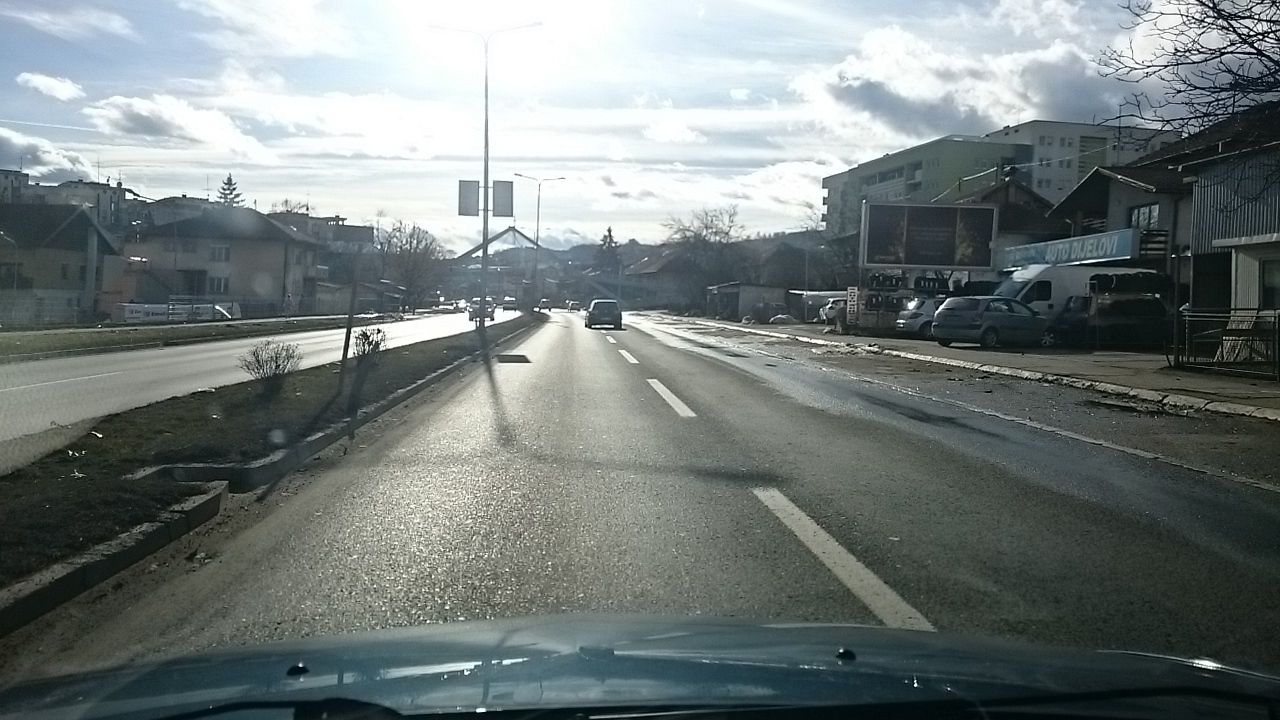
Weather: snowy
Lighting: day
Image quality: good
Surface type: driving surface
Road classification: primary
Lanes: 2
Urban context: dense urban cluster
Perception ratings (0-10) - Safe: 3.23, Lively: 5.81, Beautiful: 5.81, Boring: 4.83, Depressing: 5.41, Wealthy: 2.67